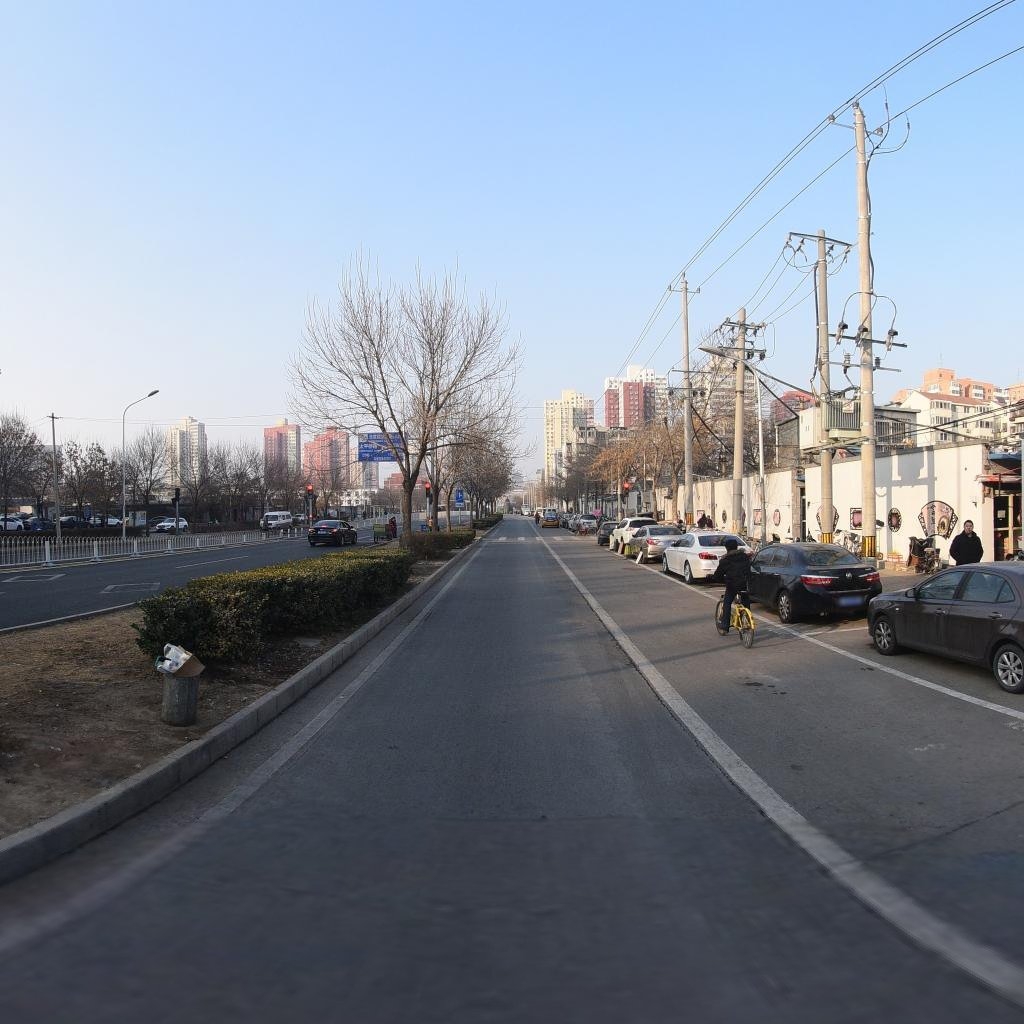
Region: Xicheng
Road damage annotations: longitudinal crack, transverse crack